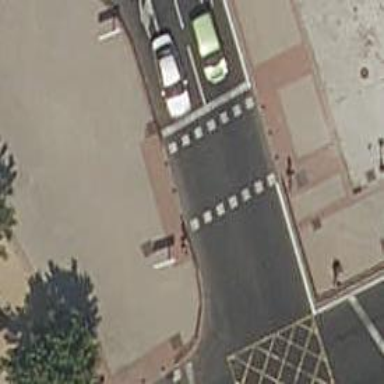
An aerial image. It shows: Traffic signals at road crossing.